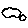
Label: cloud